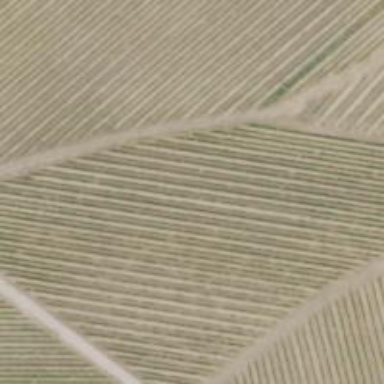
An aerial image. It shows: Vineyard with grape crops.